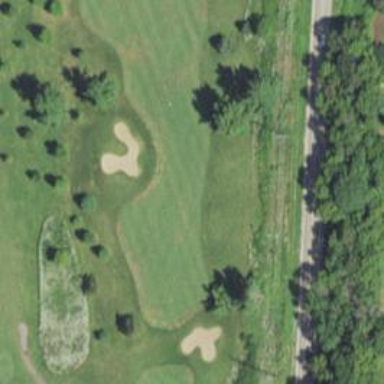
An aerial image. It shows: Golf hole.